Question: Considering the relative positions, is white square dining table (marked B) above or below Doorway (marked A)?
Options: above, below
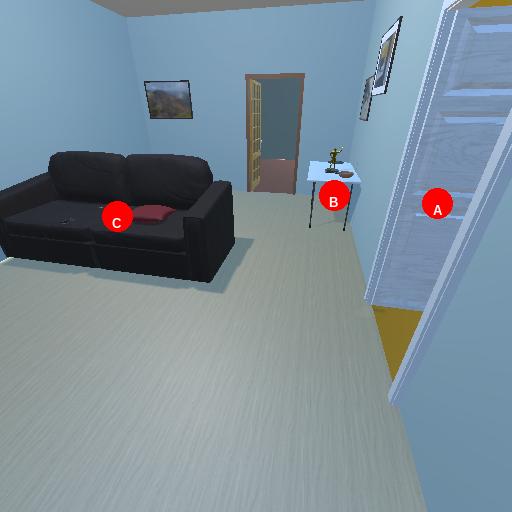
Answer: above